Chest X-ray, PA view. Patient: 56 years old, sex F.
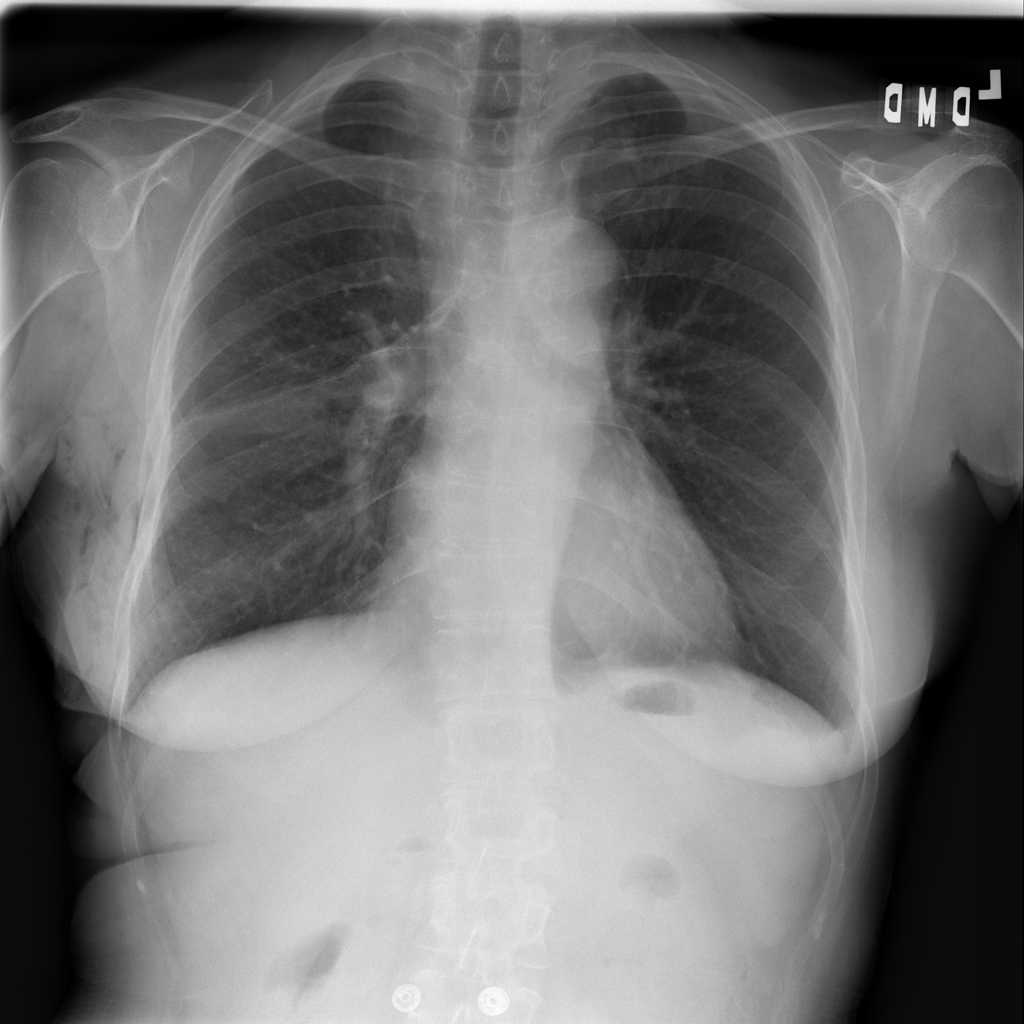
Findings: Infiltration, Pneumothorax